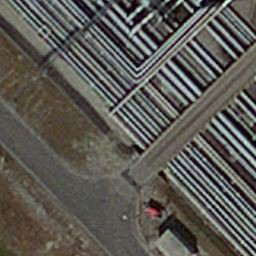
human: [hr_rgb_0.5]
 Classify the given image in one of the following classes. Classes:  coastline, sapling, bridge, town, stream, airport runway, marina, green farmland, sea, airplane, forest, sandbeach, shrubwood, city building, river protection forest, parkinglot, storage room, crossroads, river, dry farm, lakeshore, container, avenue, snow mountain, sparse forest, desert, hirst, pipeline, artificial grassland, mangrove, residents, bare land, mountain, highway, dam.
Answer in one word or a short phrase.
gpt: pipeline